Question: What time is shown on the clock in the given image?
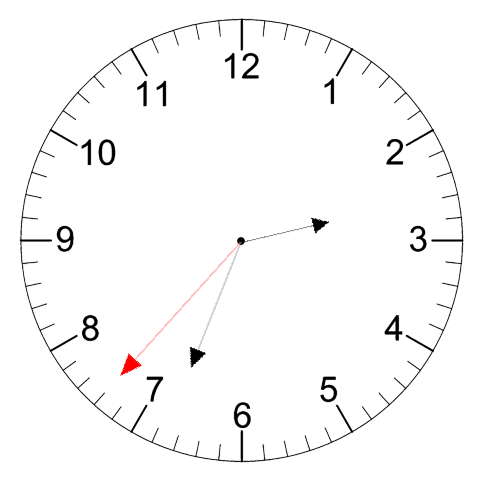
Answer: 02:33:37